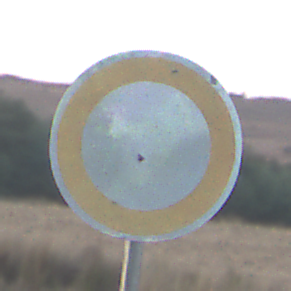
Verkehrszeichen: VerbotFahrzeugeAllerArt
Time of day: SunriseSunset
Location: Outdoor (Nature)
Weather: Clear
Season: Winter
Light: Natural